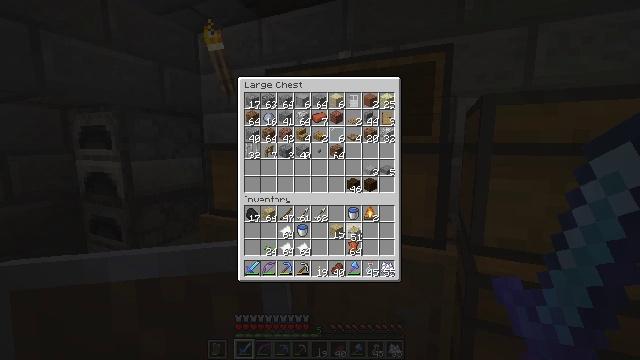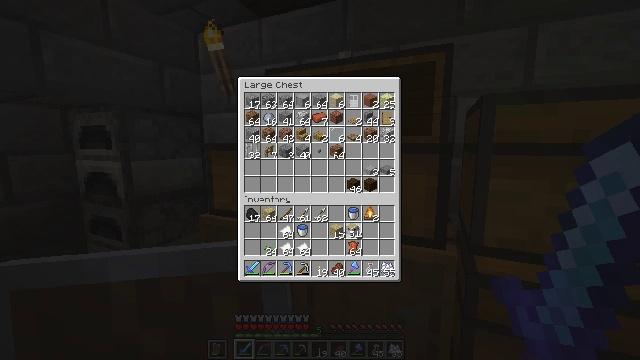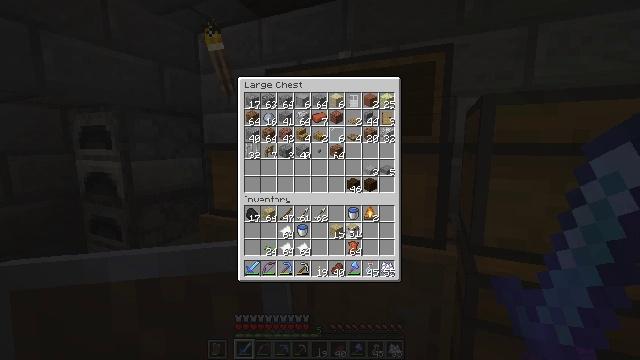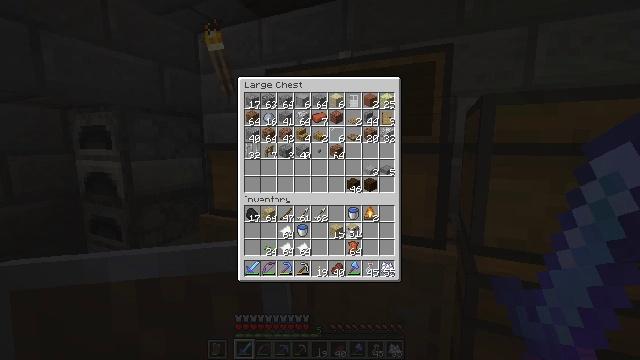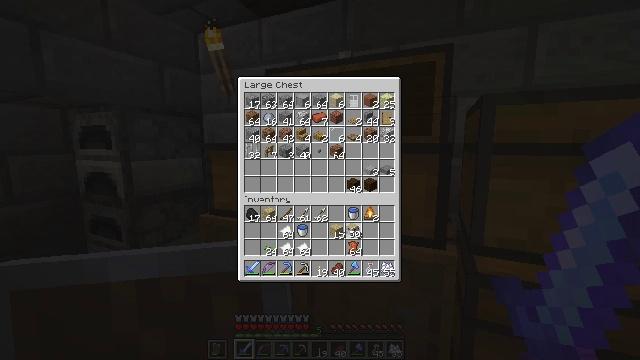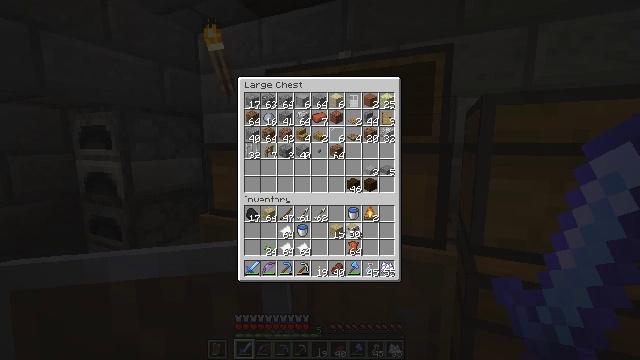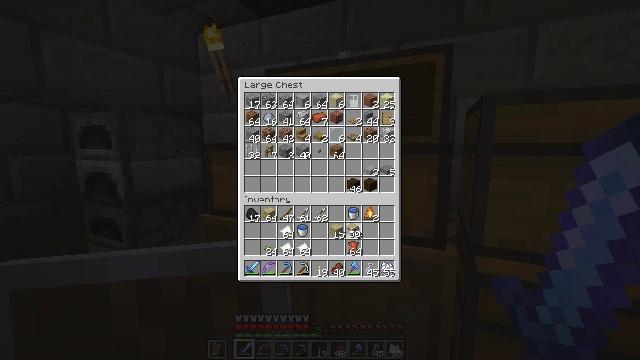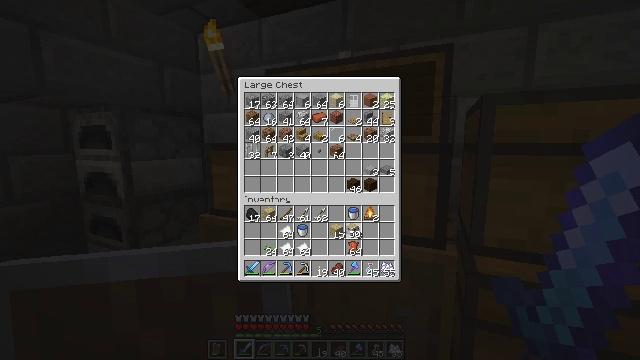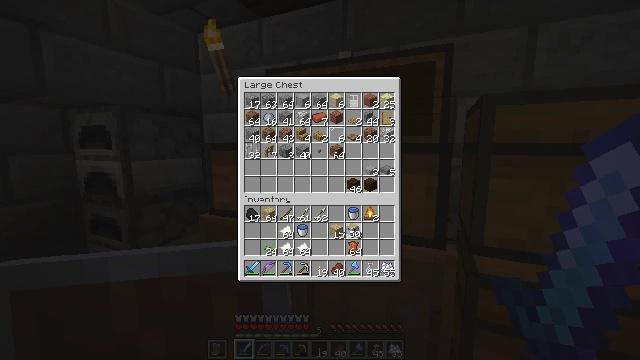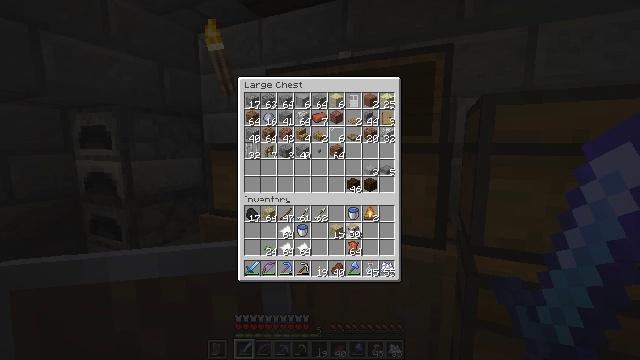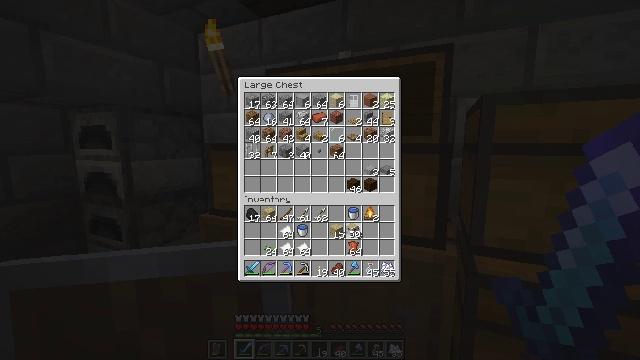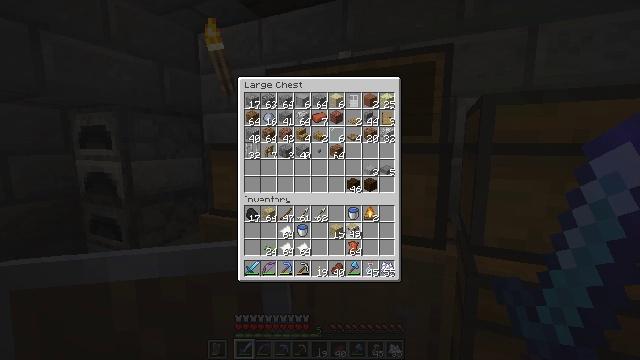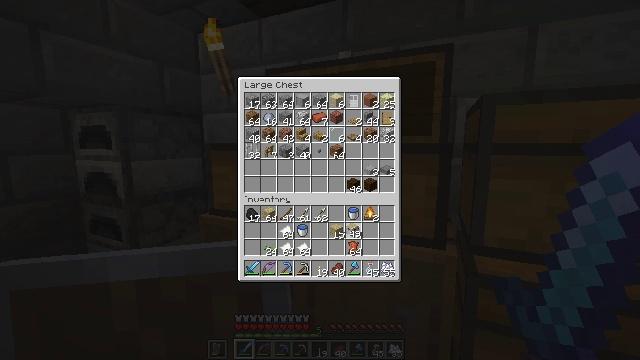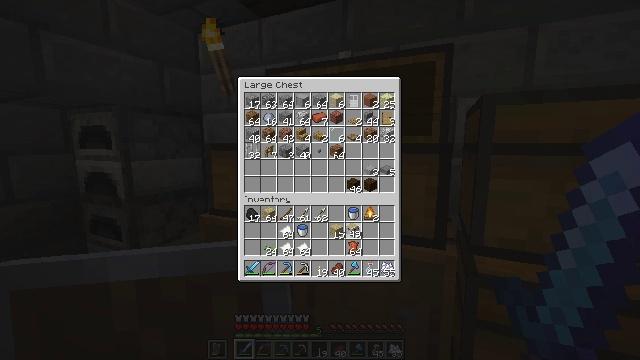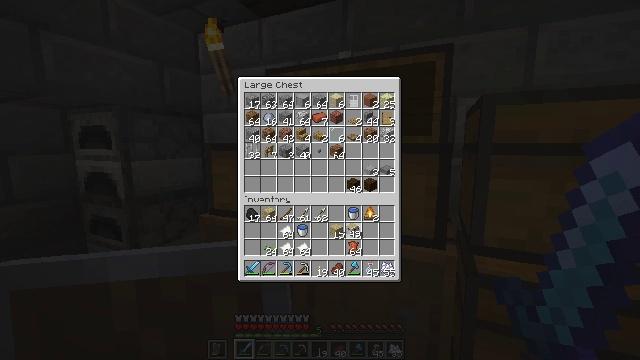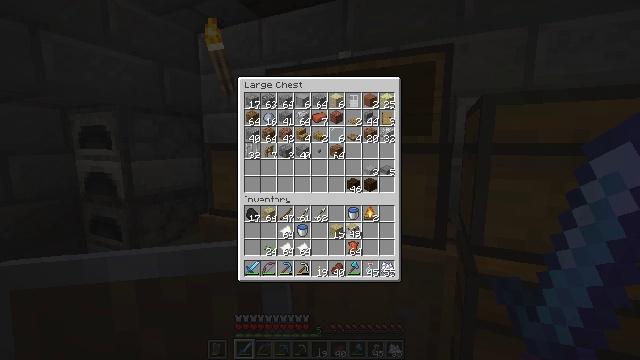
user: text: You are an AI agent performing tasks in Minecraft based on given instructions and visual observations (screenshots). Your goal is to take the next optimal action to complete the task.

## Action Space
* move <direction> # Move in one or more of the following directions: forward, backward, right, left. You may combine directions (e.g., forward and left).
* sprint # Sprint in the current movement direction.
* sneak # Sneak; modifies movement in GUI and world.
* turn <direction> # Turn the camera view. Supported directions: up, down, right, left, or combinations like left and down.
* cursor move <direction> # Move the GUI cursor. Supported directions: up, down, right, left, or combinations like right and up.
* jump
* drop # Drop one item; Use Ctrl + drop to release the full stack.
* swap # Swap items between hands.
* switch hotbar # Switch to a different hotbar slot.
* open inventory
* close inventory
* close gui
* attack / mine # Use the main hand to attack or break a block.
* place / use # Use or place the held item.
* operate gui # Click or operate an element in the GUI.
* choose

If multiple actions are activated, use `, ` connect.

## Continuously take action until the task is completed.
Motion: motion action
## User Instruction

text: Make sure to have the materials to craft a campfire.
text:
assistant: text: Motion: no_op
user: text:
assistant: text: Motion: choose
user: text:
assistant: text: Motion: choose
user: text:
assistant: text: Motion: no_op
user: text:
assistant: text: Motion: no_op
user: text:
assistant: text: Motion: no_op
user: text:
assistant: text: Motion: no_op
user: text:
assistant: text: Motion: choose
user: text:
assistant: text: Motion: choose
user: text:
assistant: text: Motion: choose
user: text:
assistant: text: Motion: no_op
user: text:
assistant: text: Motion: no_op
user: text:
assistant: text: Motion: no_op
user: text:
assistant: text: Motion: choose
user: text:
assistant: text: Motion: choose
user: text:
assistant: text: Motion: no_op
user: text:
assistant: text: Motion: no_op
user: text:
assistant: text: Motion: no_op
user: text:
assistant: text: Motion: no_op
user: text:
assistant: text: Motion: choose
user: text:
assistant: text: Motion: choose
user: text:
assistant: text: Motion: no_op
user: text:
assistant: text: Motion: no_op
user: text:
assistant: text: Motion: cursor move right
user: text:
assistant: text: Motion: cursor move right
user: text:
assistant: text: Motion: cursor move right
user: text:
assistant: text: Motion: no_op
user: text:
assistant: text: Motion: no_op
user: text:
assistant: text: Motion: cursor move left
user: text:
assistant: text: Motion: cursor move left and up